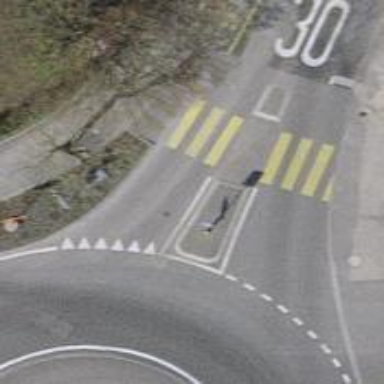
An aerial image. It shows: Traffic sign is visible in the image.